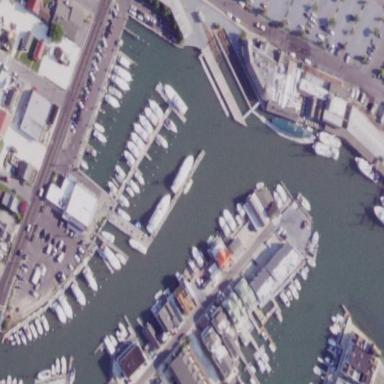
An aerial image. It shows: Marina on leisure land.